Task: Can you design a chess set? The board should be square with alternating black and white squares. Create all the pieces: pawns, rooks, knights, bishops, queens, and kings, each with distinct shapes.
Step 5308:
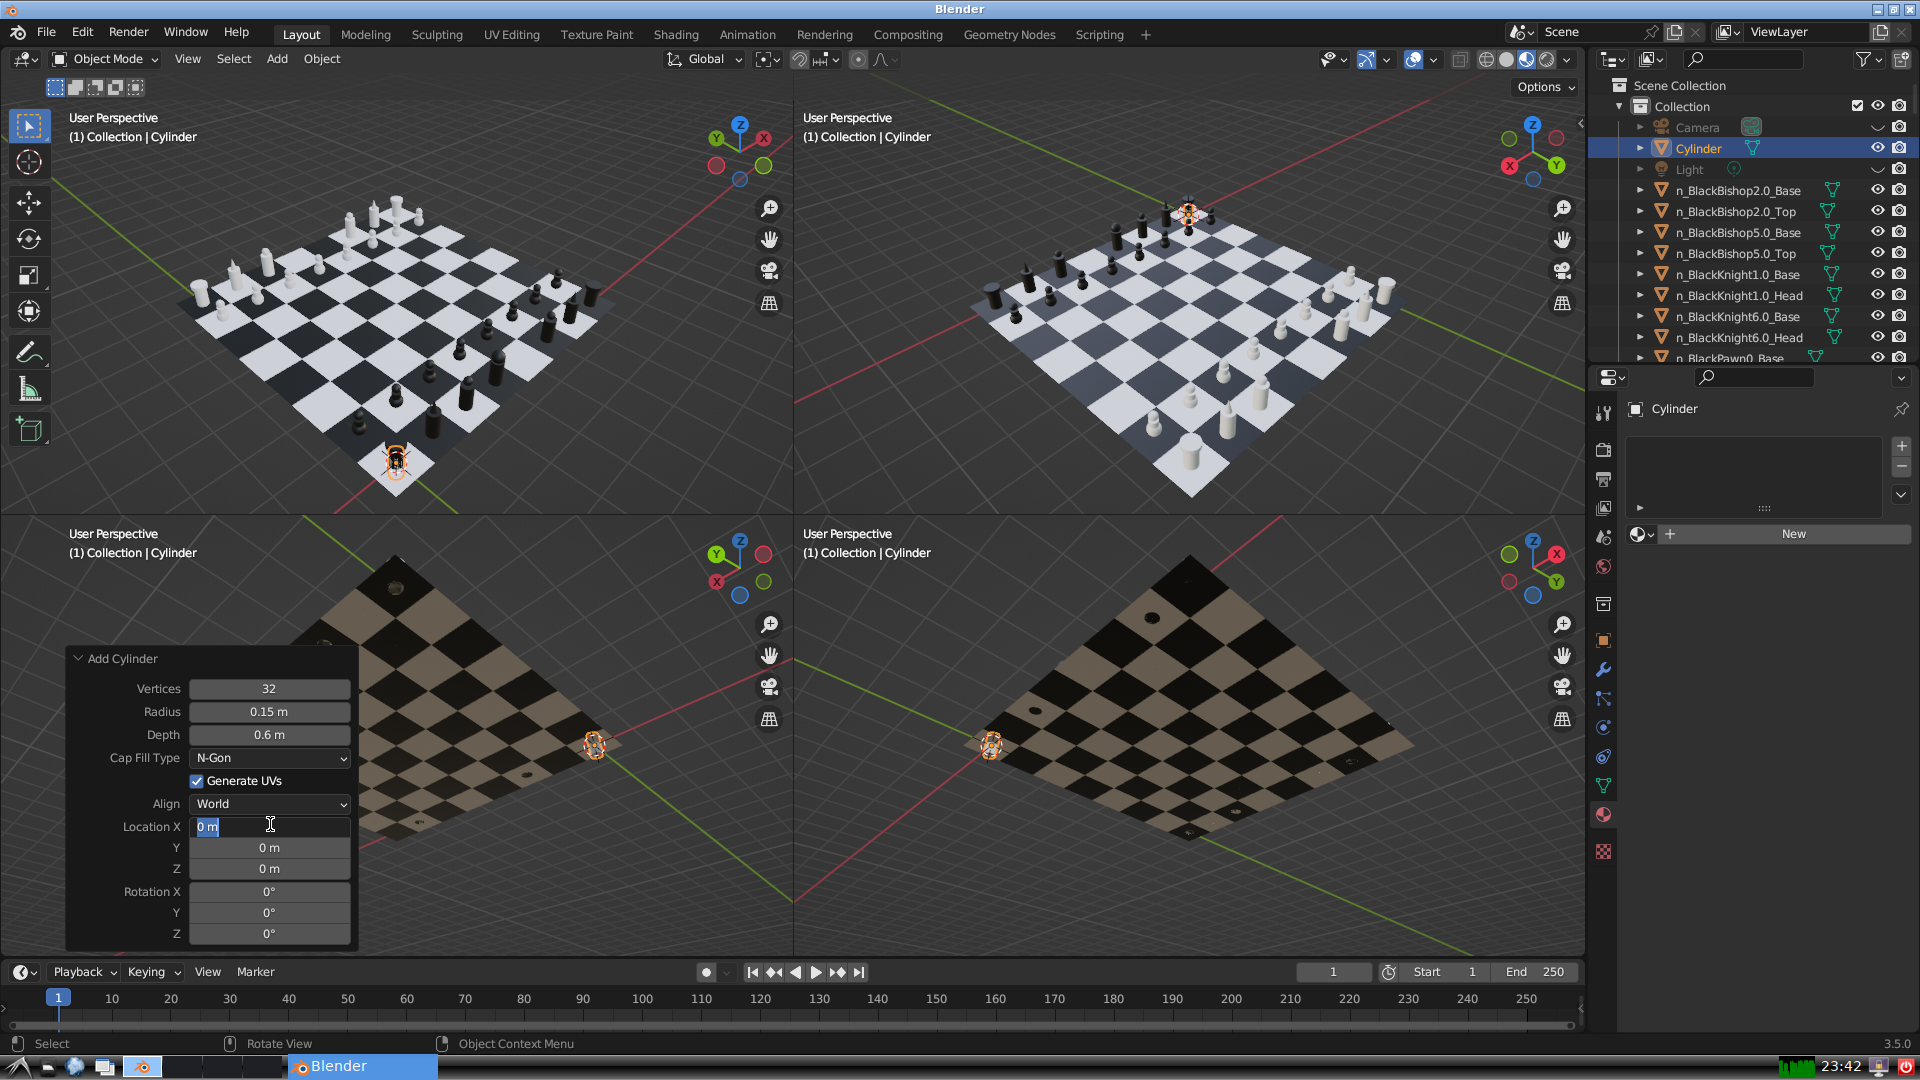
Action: input_text: 3.0